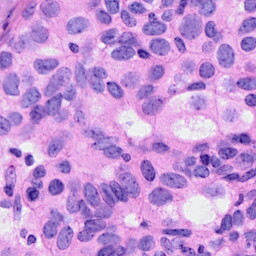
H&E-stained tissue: Breast